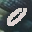
Label: 0